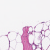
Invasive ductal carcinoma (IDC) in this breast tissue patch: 0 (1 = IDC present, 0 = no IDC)